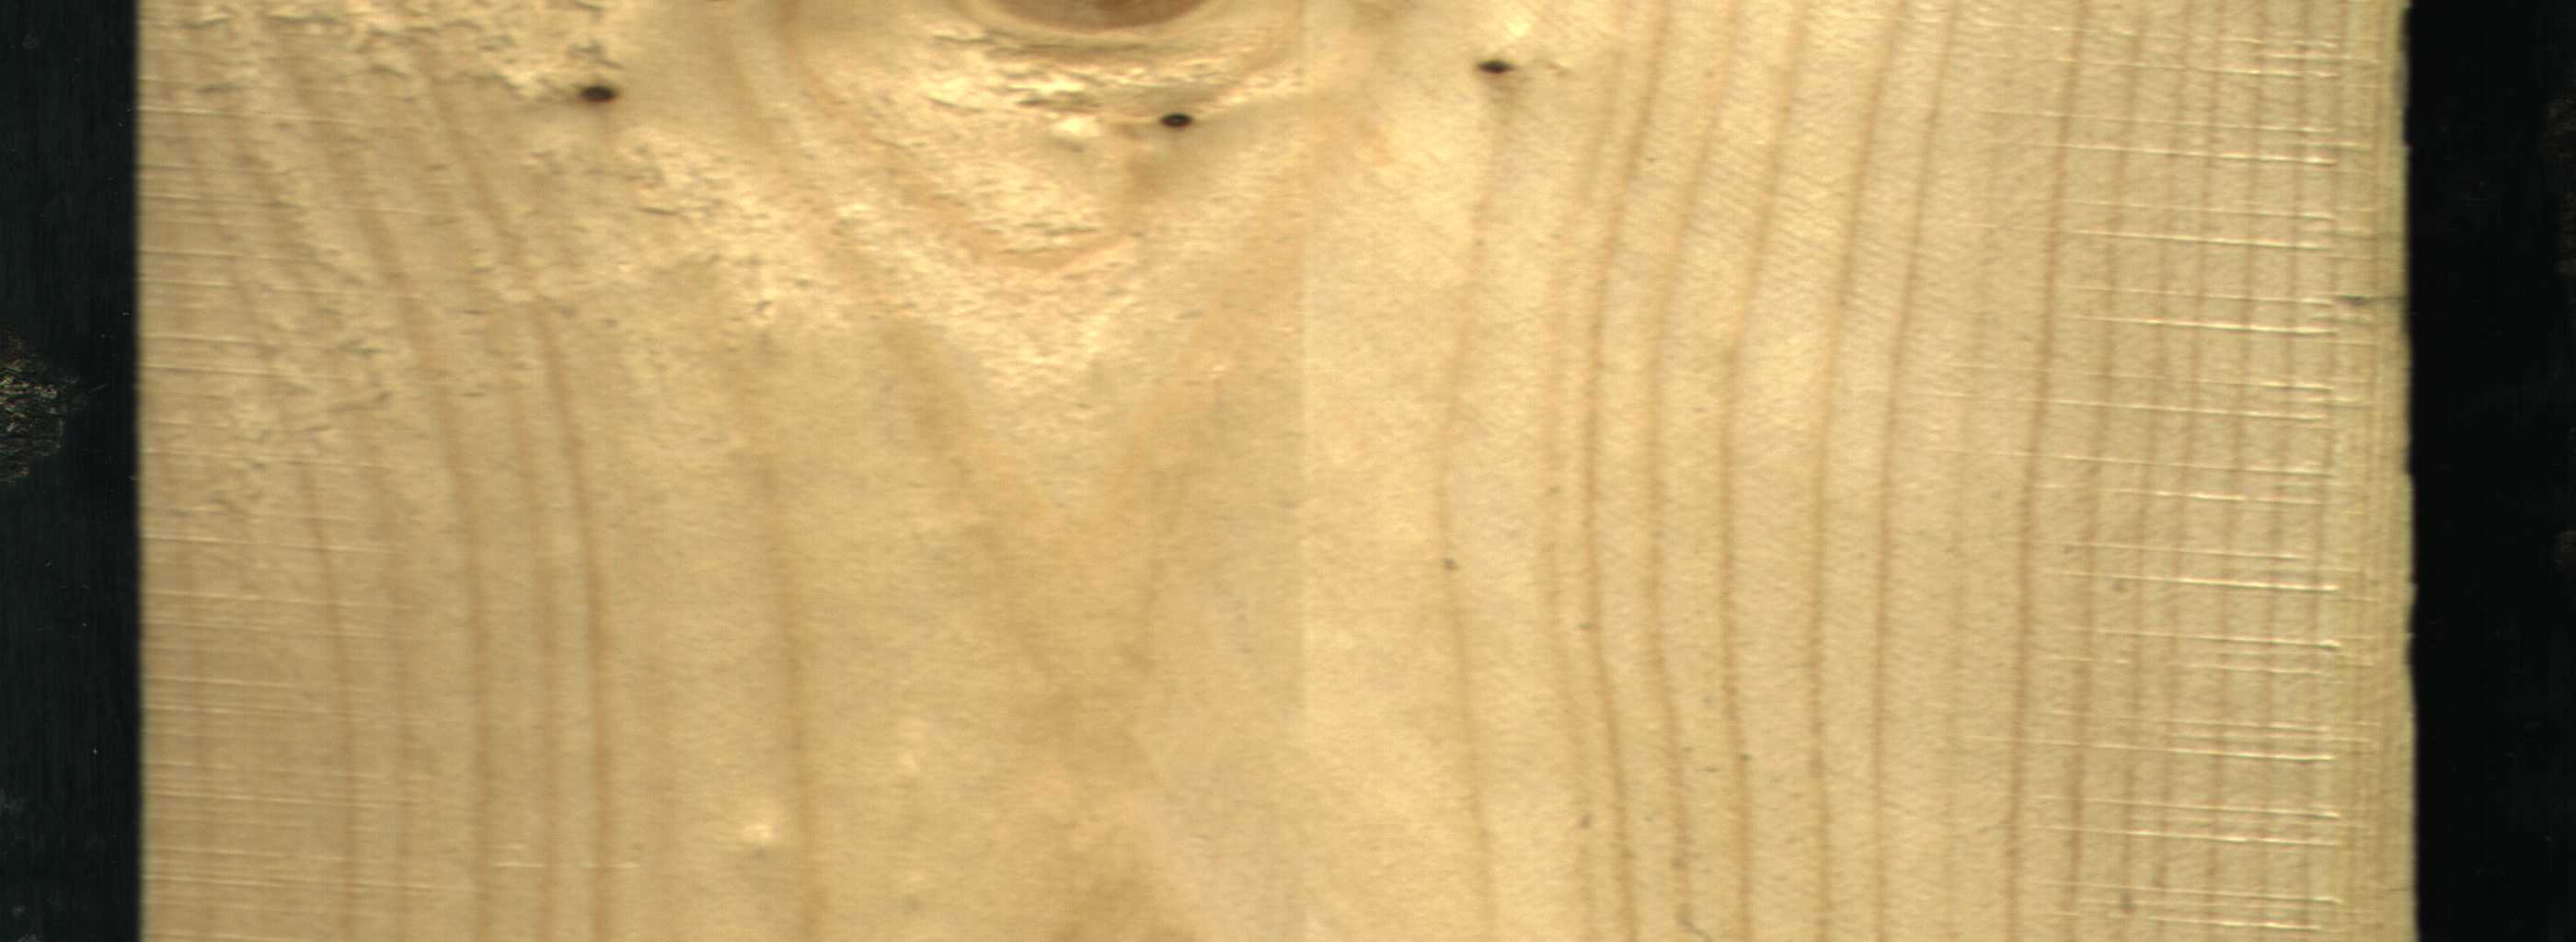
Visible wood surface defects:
Dead_Knot
Dead_Knot
Live_Knot
Live_Knot